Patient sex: F
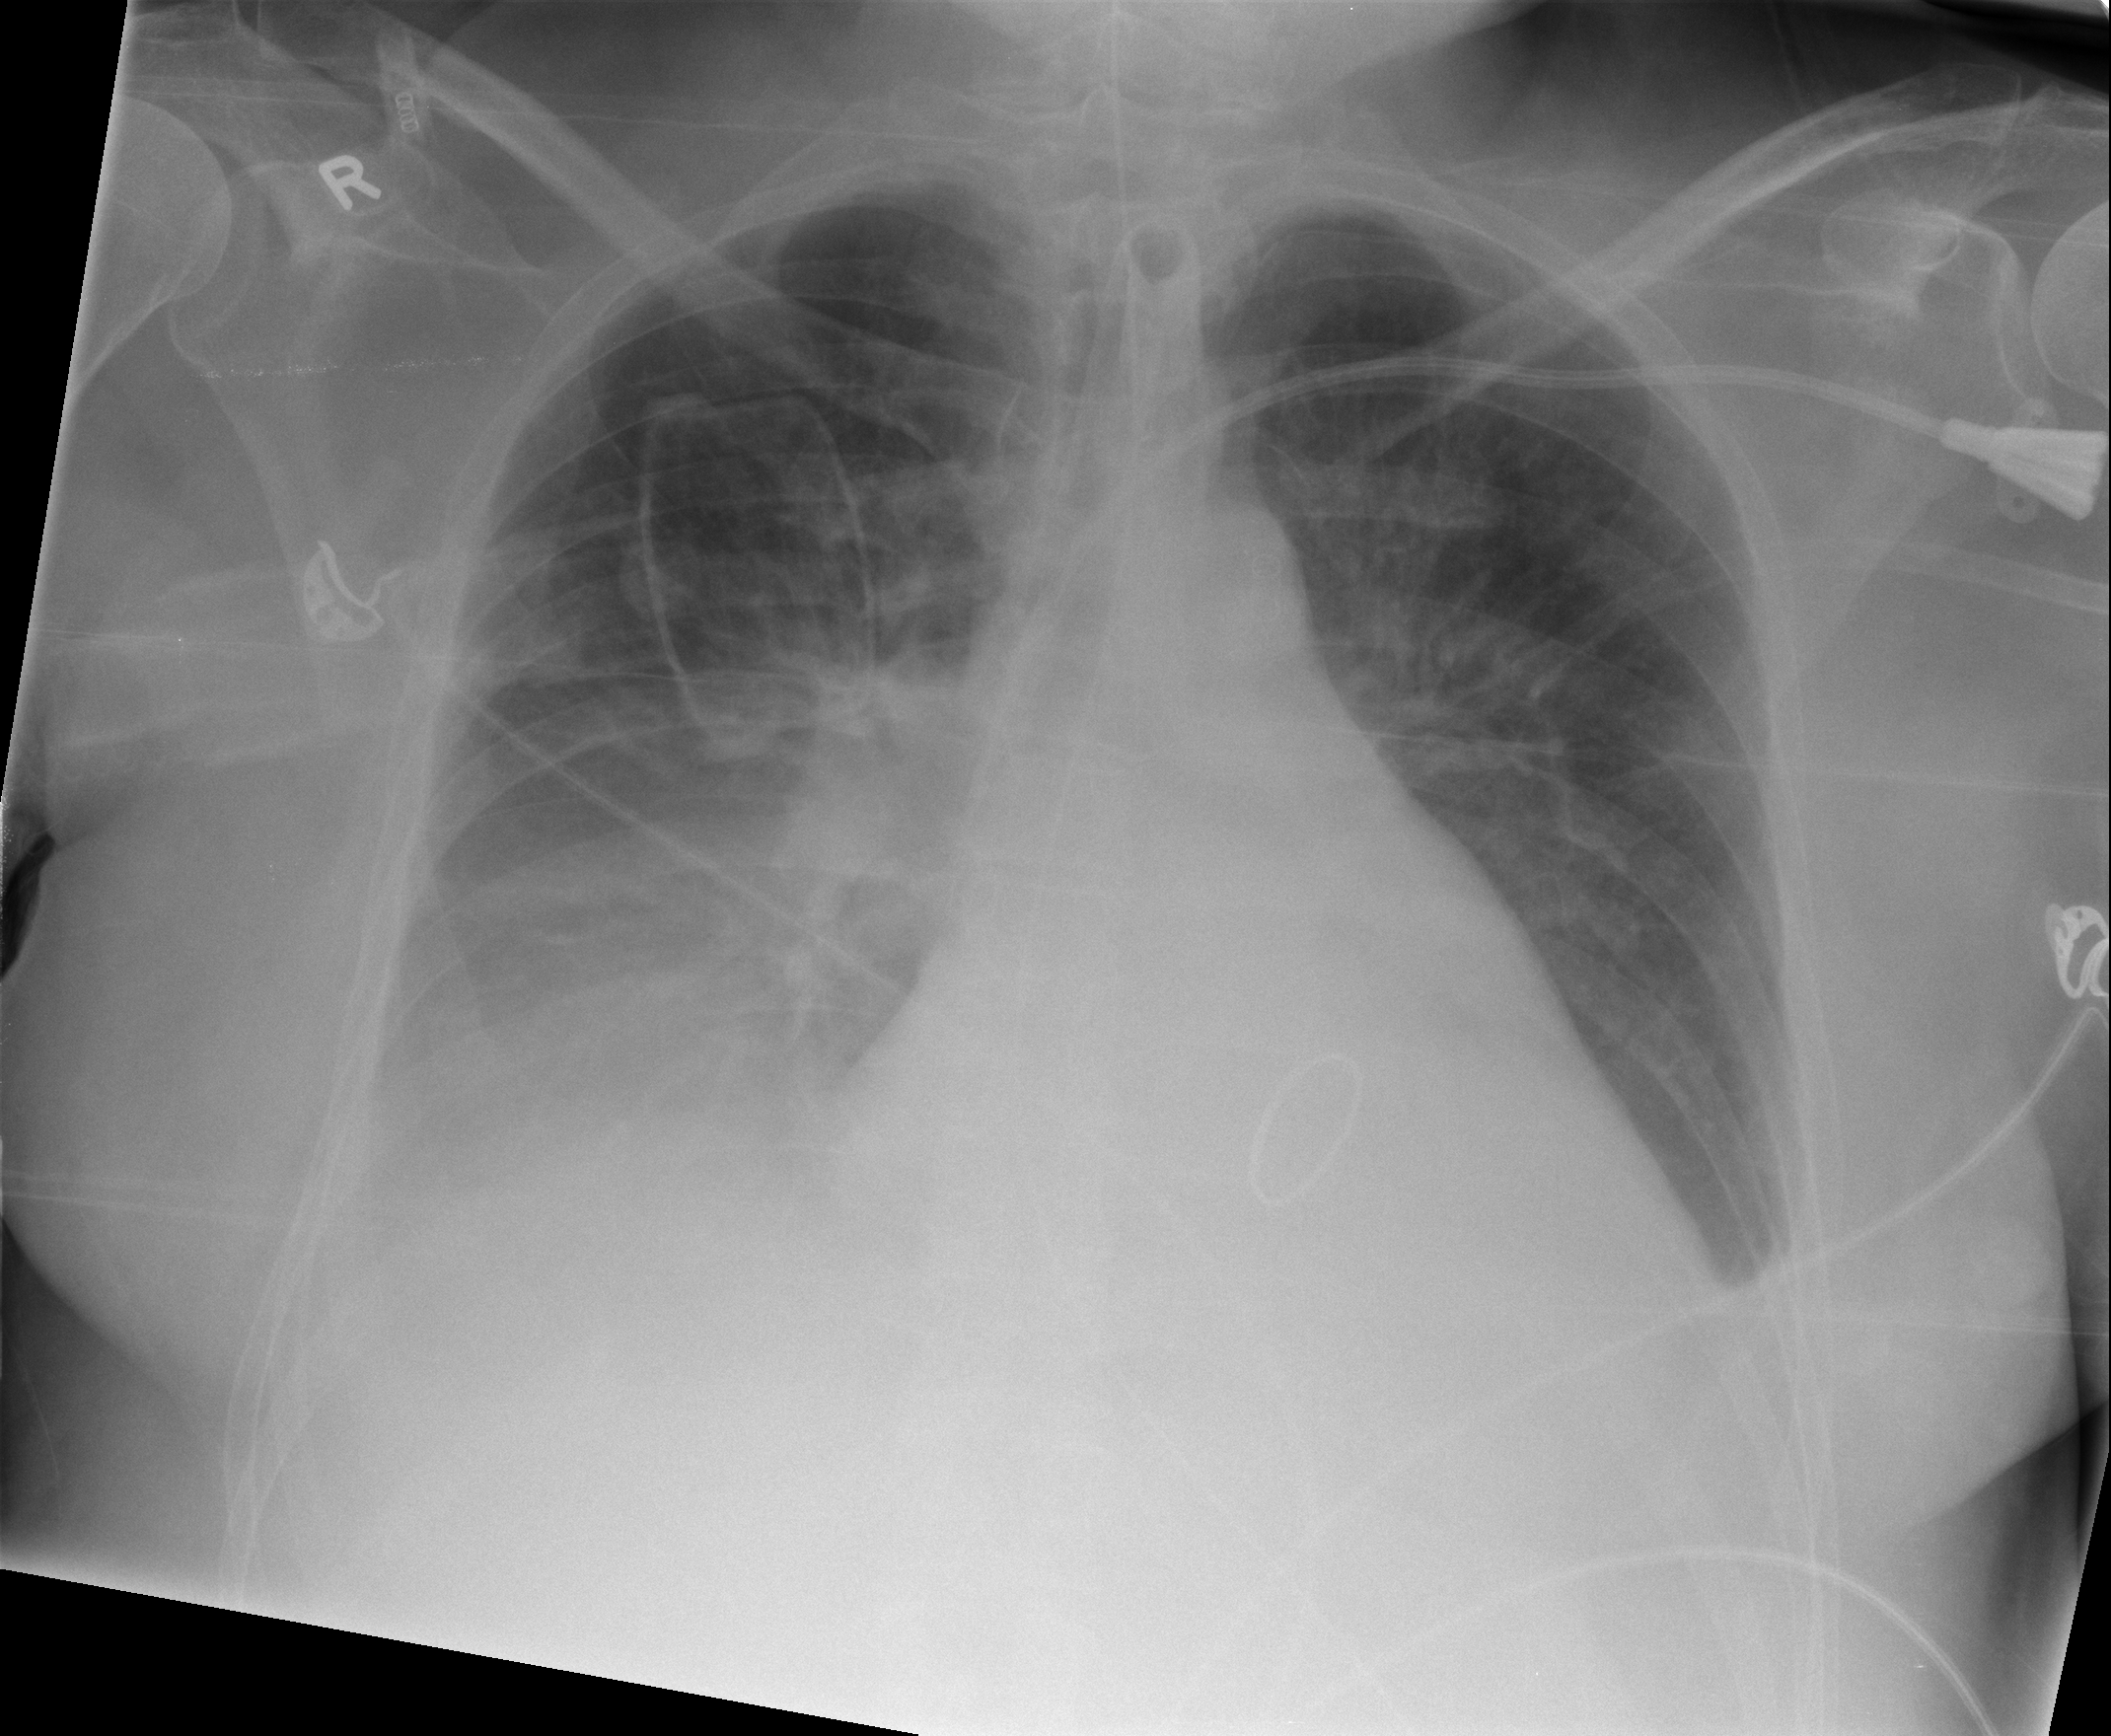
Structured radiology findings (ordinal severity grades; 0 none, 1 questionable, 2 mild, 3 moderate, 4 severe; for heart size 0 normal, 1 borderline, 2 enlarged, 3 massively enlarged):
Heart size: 0
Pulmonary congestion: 0
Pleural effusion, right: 2
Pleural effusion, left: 1
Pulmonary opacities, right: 0
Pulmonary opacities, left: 0
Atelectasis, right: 2
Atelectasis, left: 2